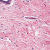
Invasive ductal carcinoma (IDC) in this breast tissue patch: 0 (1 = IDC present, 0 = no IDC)